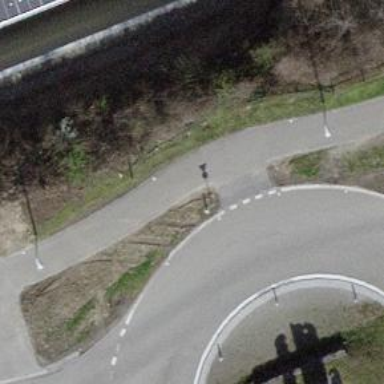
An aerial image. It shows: Paved cycleway.